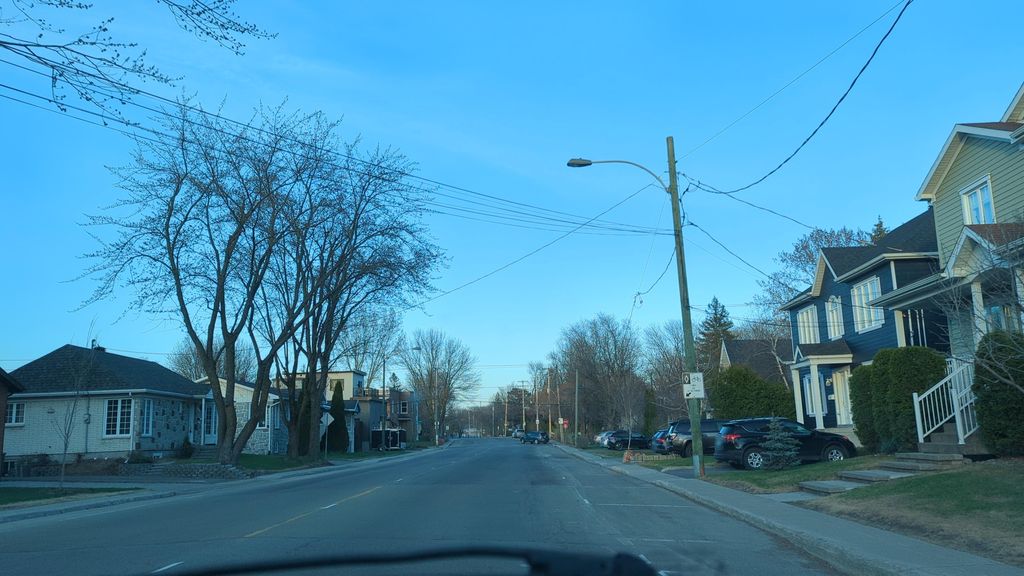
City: quebec_city